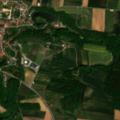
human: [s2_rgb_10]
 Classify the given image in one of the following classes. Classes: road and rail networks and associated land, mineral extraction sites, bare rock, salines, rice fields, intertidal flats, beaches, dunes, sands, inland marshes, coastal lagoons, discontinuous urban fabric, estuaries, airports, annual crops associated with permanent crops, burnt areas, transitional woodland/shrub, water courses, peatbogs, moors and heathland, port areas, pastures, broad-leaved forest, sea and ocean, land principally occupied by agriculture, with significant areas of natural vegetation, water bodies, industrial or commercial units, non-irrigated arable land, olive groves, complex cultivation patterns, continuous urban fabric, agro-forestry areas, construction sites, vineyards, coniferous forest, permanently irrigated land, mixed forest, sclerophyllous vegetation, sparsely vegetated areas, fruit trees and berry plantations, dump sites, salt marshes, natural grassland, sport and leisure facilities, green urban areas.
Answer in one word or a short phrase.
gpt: discontinuous urban fabric, non-irrigated arable land, mixed forest